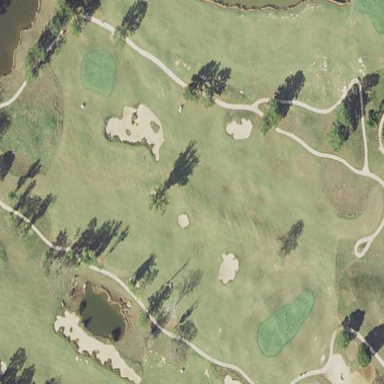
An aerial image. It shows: Golf fairway surrounded by grass.